Question: This task is difficult for me. I need to find the temp value for every one hour (minimum recorded time) of 30/31 days of a month. But, the sensor is measured the temp value at irregular periods (input file is attached as image). I want to write R code for this. Eg output:
'''
1/6/2016 0.00 90.45
1/6/2016 1.01 92.54
1/6/2016 2.12 94.95
1/6/2016 21.53 95.85
'''

A similar sample data frame:
> sample <-
data.frame(
date = c(rep("2016-06-01", 13), NA, NA, rep("2016-06-01", 3), NA, NA, rep("2016-06-01", 3), NA, rep("2016-06-02", 2)),
time = c("0:00", "0:10", "0:20", "0:30", "1:01", "1:11", "1:21", "1:31", "1:41", "1:51", "2:12", "2:42", "2:52", NA, NA, "12:03", "12:13", "12:23", NA, NA, "21:53", "21:54", "23:14", NA, NA, NA),
temp = c(90.45, 91.29, 90.88, 91.22, 92.54, 92.57, 93.18, 93.9, 94.51, 94.37, 95.96, 95.32, 95.2, NA, NA, 95.37, 95.52, 95.35, NA, NA, 95.85, 95.6, 96.14, NA, NA, NA)
)
If anyone please help of How to do with R programming
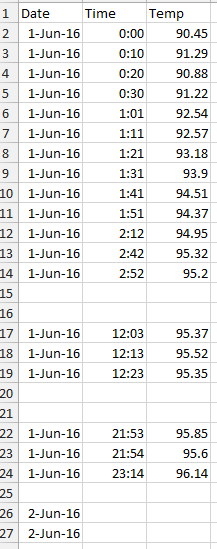
Answer: Building on akrun's suggestion, here's a potential implementation using cut.POSIXct and dplyr:
'''
library(dplyr)
output <-
sample %>% # Using reproducible dataset above
# Filter to only observed records
filter(!is.na(date) & !is.na(time)) %>%
mutate(
# Create a date_time using the date and time variables
date_time = as.POSIXct(paste(date, time),
format="%Y-%m-%d %H:%M"),
# Create hour intervals to be used as grouping variable
hour = cut.POSIXt(date_time, breaks = "hour")) %>%
# Group by hour
group_by(hour) %>%
# Select only records where the date and time are the minimum
# date and time in the group
filter(date_time == min(date_time))
'''
I annotated the code -- there are definitely ways to make the code more concise and/or handle edge-cases like the empty records better, but this should correctly select the minimum date-time per hour.